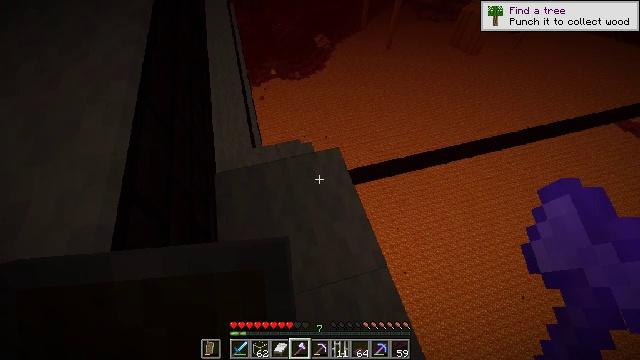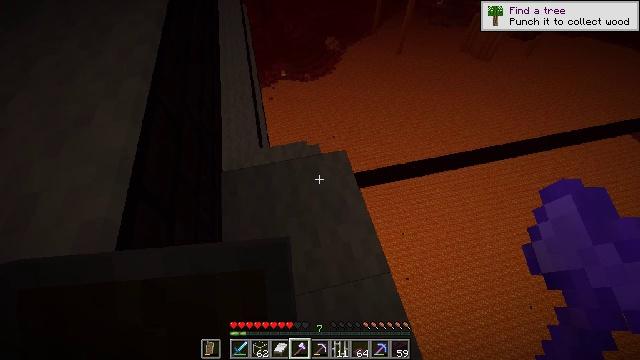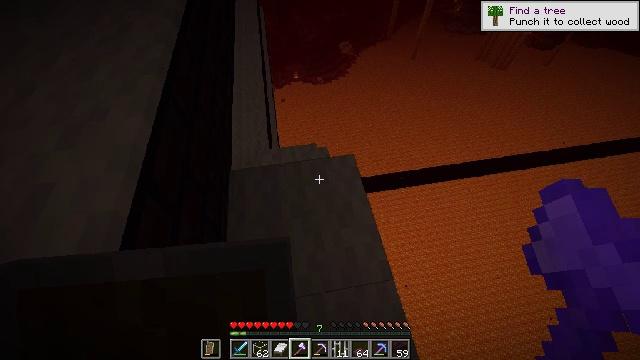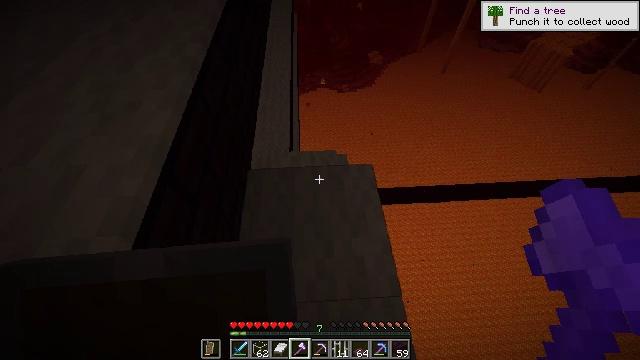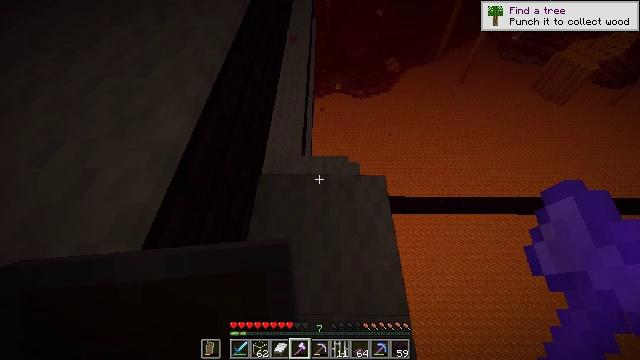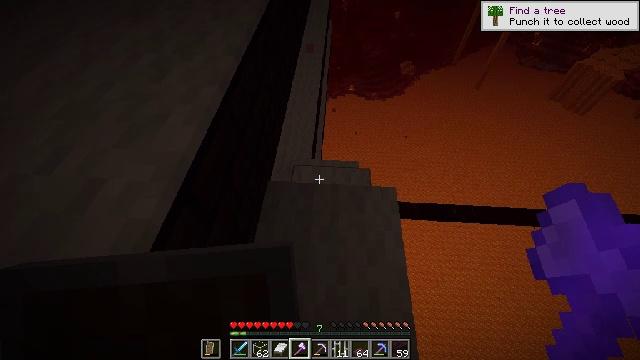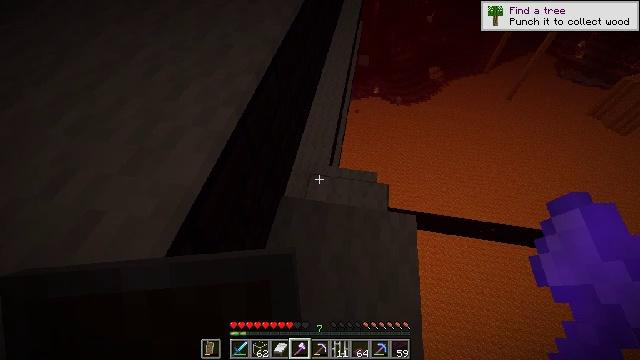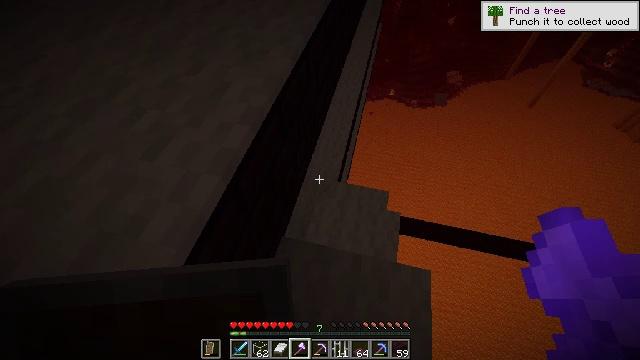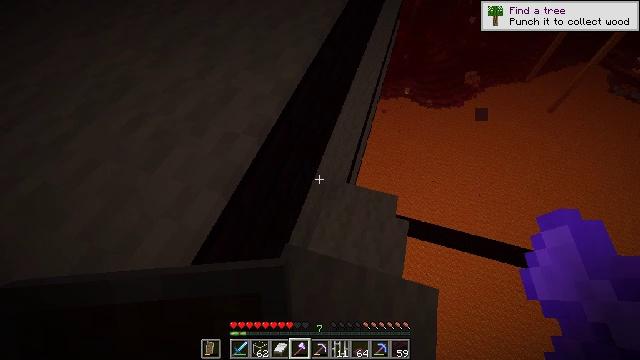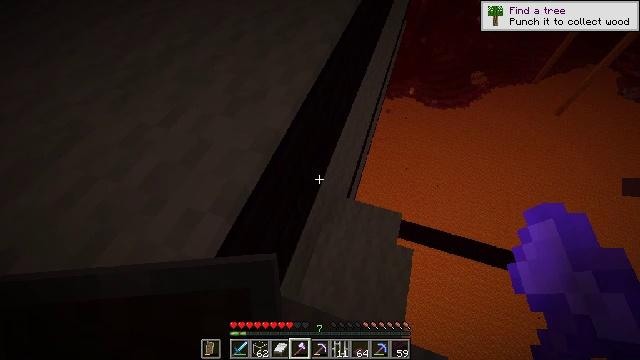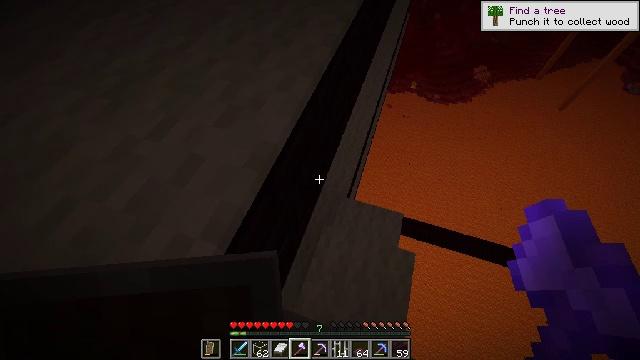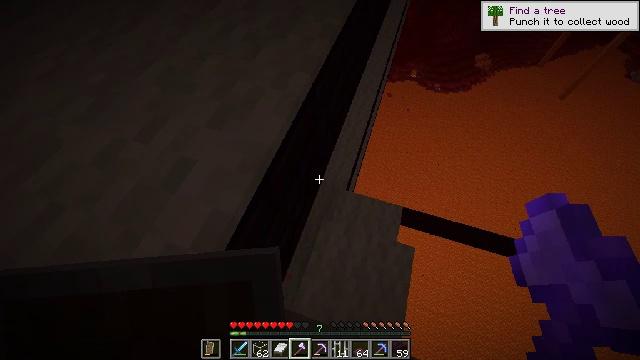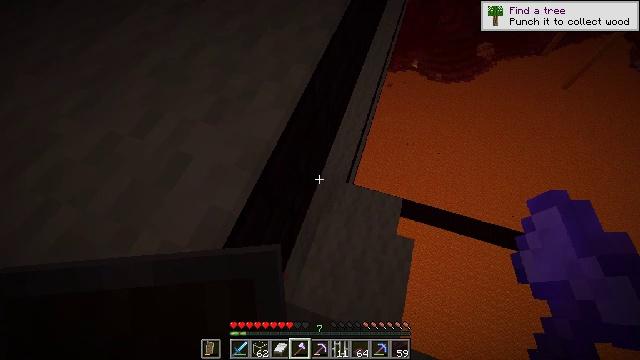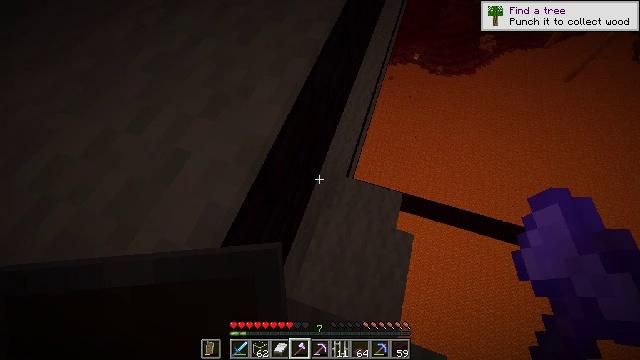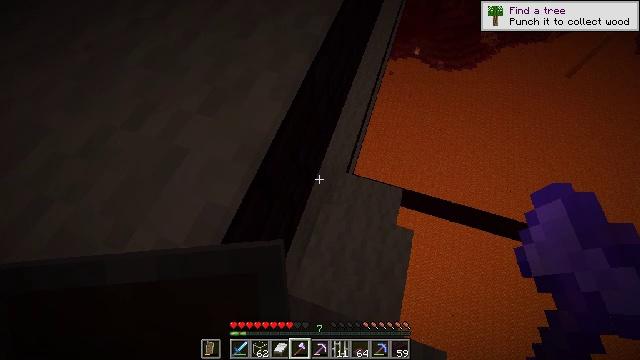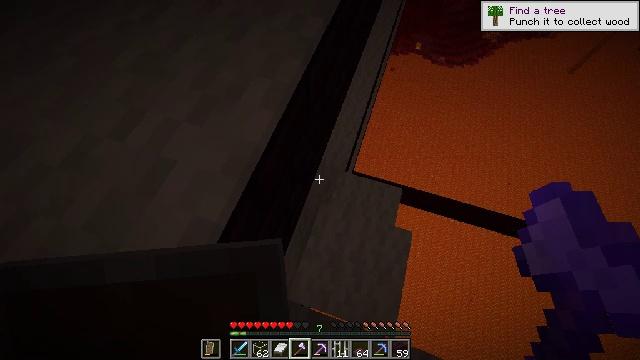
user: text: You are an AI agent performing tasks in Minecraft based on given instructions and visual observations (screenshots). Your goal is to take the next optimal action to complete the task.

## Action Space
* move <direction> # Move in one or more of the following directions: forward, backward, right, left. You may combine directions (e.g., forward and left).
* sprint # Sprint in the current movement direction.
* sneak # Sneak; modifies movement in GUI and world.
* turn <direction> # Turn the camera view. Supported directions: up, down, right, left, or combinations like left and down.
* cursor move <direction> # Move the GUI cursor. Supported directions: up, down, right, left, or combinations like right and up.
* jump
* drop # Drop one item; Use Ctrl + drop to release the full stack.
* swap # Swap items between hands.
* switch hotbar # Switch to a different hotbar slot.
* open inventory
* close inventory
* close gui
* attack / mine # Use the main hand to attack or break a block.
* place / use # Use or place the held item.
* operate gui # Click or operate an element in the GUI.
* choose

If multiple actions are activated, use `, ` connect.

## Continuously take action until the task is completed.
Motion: motion action
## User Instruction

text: Carefully break the wither rose.
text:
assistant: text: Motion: turn left
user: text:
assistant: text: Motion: turn left
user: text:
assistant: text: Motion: turn left and up
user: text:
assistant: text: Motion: move forward, turn left
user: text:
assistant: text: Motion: move forward, turn left
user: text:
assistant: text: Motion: move forward, turn left
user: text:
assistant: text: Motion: move forward, turn left
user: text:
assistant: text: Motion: move forward, turn left
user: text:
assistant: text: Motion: move forward, turn left
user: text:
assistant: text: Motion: turn down
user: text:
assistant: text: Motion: turn down
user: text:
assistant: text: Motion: turn down
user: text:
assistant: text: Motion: turn down
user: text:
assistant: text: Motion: turn down
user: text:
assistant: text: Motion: move forward
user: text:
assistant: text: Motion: move forward
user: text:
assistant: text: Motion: move forward
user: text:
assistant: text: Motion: move forward, turn left
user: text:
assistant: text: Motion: no_op
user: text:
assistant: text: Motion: no_op
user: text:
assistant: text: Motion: turn left
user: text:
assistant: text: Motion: turn left
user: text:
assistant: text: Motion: turn left
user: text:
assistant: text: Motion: turn left
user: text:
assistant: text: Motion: move forward, turn left
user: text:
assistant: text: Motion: move forward, turn left
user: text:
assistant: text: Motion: move forward, turn left
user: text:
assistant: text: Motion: move forward, turn left and up
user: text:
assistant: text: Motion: move forward, turn left and up
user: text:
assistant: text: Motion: turn left and up